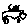
Label: car